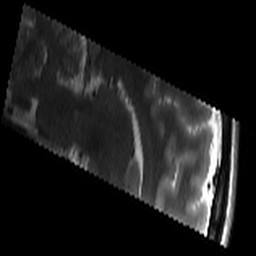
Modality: T2w
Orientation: sagittal
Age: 24
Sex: male
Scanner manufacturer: siemens
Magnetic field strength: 3 T
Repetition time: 8.02 s
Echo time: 0.08 s